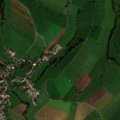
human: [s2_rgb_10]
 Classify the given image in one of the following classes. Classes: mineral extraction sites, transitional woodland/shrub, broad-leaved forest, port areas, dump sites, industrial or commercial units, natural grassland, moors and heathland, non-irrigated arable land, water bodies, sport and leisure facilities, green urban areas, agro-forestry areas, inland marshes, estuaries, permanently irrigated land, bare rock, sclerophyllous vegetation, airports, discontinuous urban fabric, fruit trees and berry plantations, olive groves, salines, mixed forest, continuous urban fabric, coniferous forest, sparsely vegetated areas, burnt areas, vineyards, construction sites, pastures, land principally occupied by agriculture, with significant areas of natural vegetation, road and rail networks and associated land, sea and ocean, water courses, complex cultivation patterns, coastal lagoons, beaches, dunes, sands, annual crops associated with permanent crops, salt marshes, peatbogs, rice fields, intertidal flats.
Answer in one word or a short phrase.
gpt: discontinuous urban fabric, non-irrigated arable land, pastures